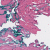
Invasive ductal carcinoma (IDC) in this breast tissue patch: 0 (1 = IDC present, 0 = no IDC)